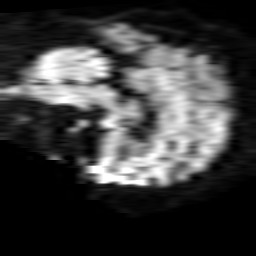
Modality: TRACE
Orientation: sagittal
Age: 58
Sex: male
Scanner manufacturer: philips
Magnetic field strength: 1.5 T
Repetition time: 4.804 s
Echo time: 0.07764 s